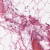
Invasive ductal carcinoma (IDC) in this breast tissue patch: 0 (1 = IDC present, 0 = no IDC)